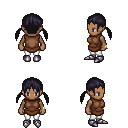
a pixel art fantasy rpg character, female body template, human, dark skin, brown tunic, white pants, raven twin-tailed hairstyle, bracelets, metal boots, four views (front, back, left, right), 2x2 character sprite sheet, small pixel art, hard edges, no anti-aliasing